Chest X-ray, AP view. Patient: 71 years old, sex F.
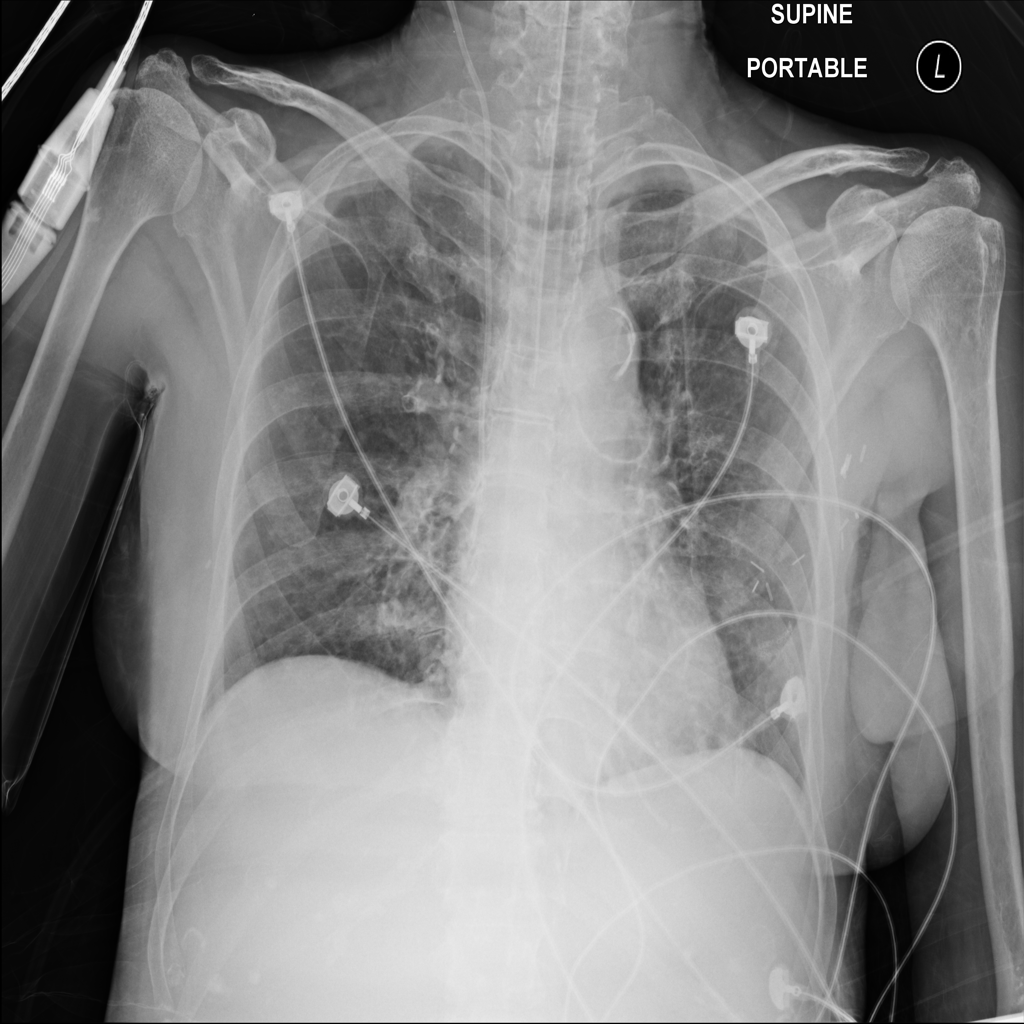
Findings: Nodule